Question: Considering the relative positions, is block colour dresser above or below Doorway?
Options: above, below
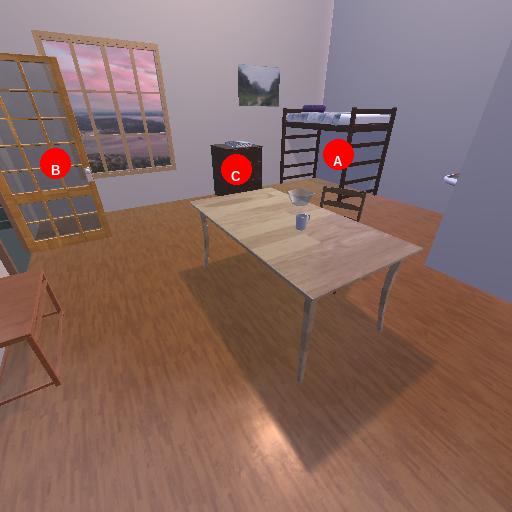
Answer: above